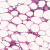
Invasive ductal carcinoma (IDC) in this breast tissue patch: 0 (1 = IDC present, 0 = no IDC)